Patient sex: M
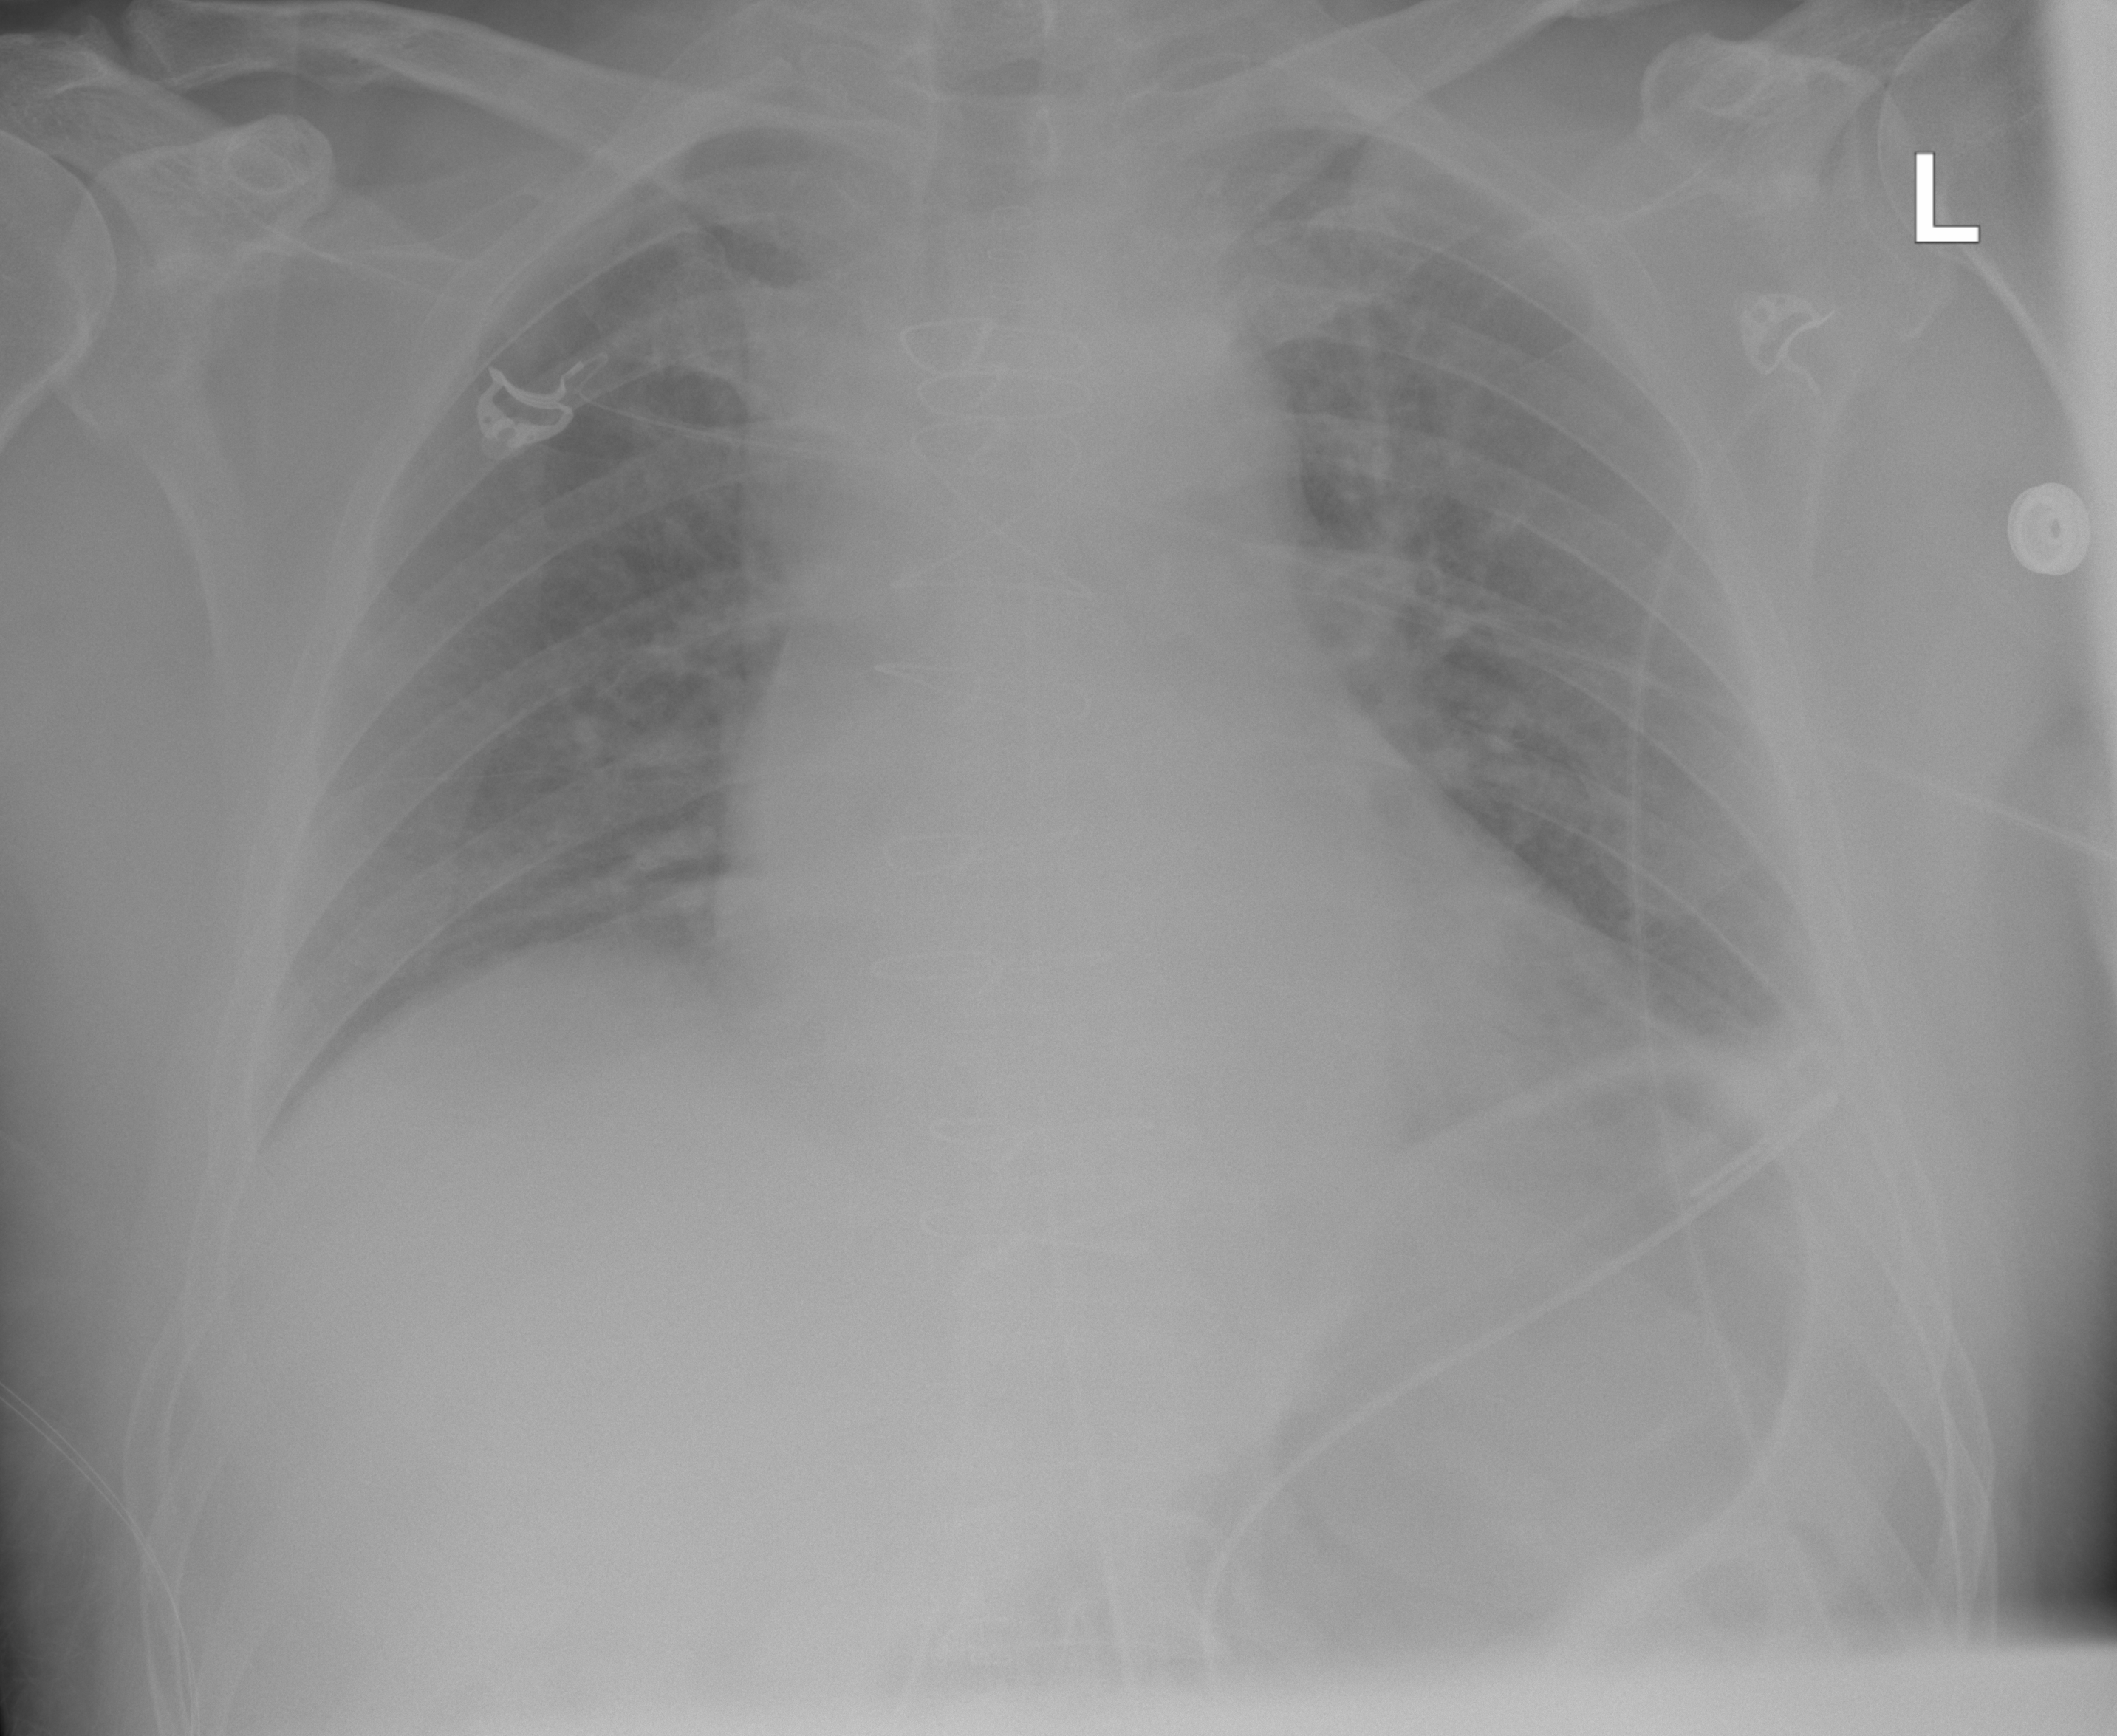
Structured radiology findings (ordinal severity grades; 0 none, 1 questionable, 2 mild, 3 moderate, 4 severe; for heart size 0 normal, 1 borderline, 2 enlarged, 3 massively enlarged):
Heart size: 1
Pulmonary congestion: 0
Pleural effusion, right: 0
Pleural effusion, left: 2
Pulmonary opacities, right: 0
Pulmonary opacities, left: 0
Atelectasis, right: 0
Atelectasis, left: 2